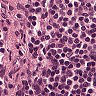
Metastatic tissue present: no